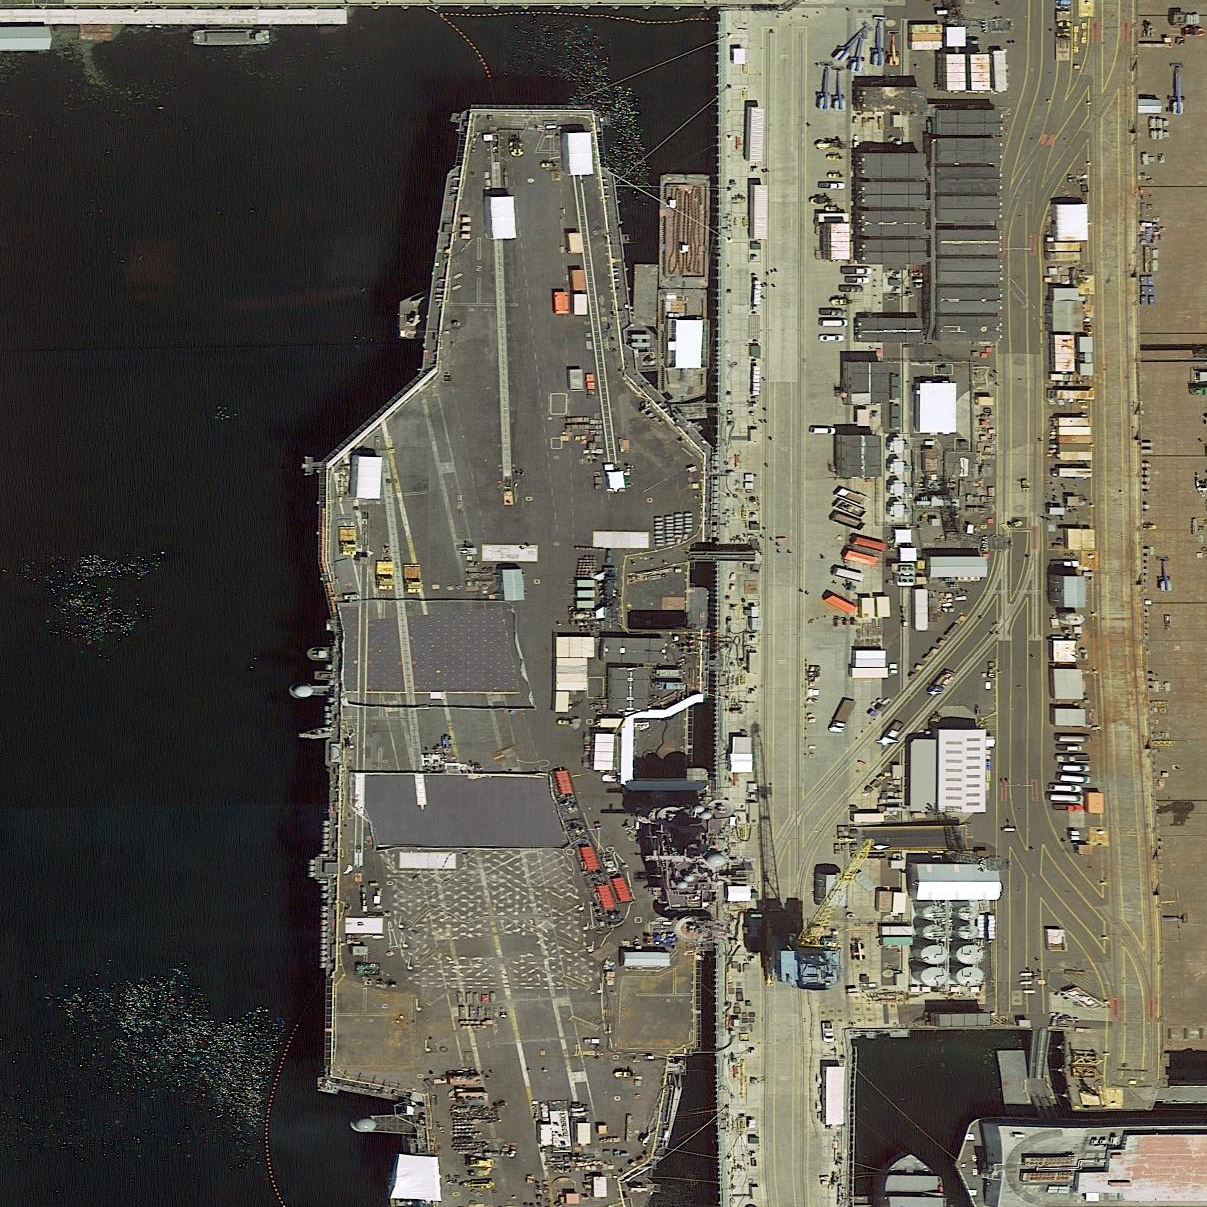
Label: aircraft_carrier